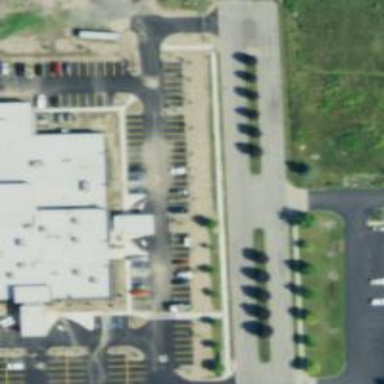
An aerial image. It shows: Asphalt service road.